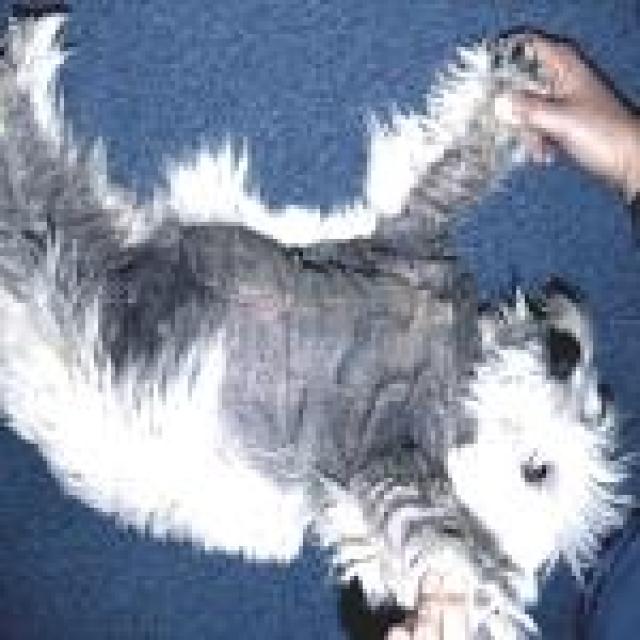
Canine fungal skin infection — characterized by alopecia, scaling, crusting, and circular lesions. Common agents include Malassezia and Candida species.